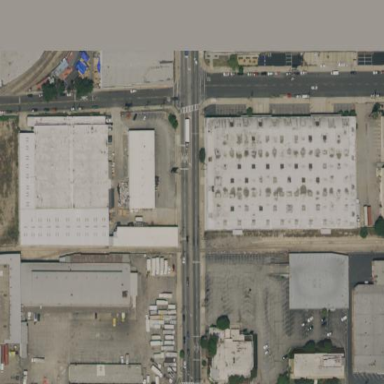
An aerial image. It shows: Warehouse building.